Question: There is a question like this: <URL>
But I need something a little different, I open the txt in a 'richTextBox' but I am using a button to make the file open. I want to skip the button and just have it load in the 'richTextBox'.
Here is the button code, how do I move it to the 'richTextBox'?:
'''
private void button1_Click(object sender, EventArgs e)
{
OpenFileDialog openFileDialog1 = new OpenFileDialog();
openFileDialog1.FileName = "Changes.txt";
string strfilename = openFileDialog1.FileName;
string filetext = File.ReadAllText(strfilename);
richTextBox1.Text = filetext;
}
private void richTextBox1_TextChanged(object sender, EventArgs e)
{
}
'''
By double clicking the rich I get richTextBox1_TextChanged:

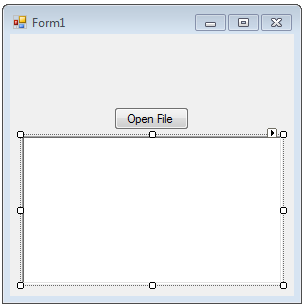
Answer: How about the load event of the 'Form'?
'''
private void form_load(object sender, Eventargs e)
{
OpenFileDialog openFileDialog1 = new OpenFileDialog();
openFileDialog1.FileName = "Changes.txt";
string strfilename = openFileDialog1.FileName;
string filetext = File.ReadAllText(strfilename);
richTextBox1.Text = filetext;
}
'''
I'm not sure what you want to do in the 'richTextBox1_TextChanged' event, maybe you could provide more information regarding this.
Having seen your edit, your'e still better off using the button to open the dialog and selecting a file that way. More intuitive then selecting the 'RichTextBox' to trigger the 'OpenFileDialog'.